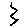
Label: zigzag